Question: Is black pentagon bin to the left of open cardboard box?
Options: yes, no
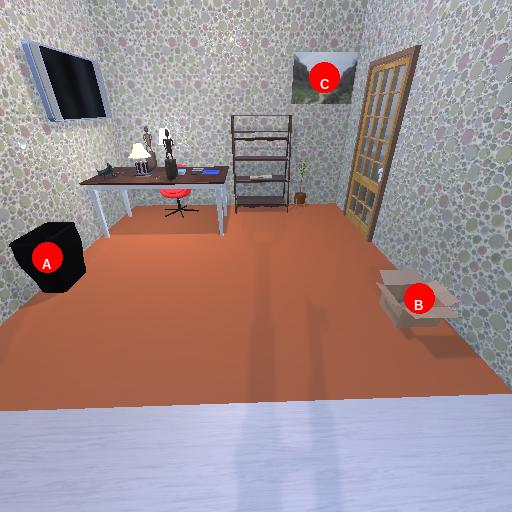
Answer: yes